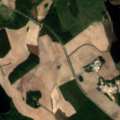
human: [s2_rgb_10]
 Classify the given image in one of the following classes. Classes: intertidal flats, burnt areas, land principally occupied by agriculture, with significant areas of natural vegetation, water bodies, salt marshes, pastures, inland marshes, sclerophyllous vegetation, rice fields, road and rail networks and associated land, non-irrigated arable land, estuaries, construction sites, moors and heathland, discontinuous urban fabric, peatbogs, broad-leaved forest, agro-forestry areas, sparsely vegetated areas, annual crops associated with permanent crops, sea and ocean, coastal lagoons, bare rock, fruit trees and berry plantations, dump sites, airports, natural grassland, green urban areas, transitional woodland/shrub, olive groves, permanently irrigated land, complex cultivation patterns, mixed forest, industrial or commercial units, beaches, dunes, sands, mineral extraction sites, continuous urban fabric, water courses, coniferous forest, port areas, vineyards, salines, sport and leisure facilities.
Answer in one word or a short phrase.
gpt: non-irrigated arable land, land principally occupied by agriculture, with significant areas of natural vegetation, mixed forest